Question: I would like to plot vertical arrows in a plot, the x axis must be a time axis.
The arrows must go from 'my_data$from' to 'my_data$to'.
I tried this snippet but no arrows is drawn.
'''
my_data <- data.frame(timestamp=c("11:20:50","15:07:59","17:44:02"),from=c(0,1,2),to=c(1,3,1))
my_data$timestamp <- strptime(my_data$timestamp, "%H:%M:%S")
midnight <- strptime("00:00:00","%H:%M:%S")
plot(my_data$timestamp,my_data$from)
arrows(x0=my_data$timestamp-midnight,y0=my_data$from,x1=my_data$timestamp-midnight,y1=my_data$to,col='red')
'''

What am I missing?
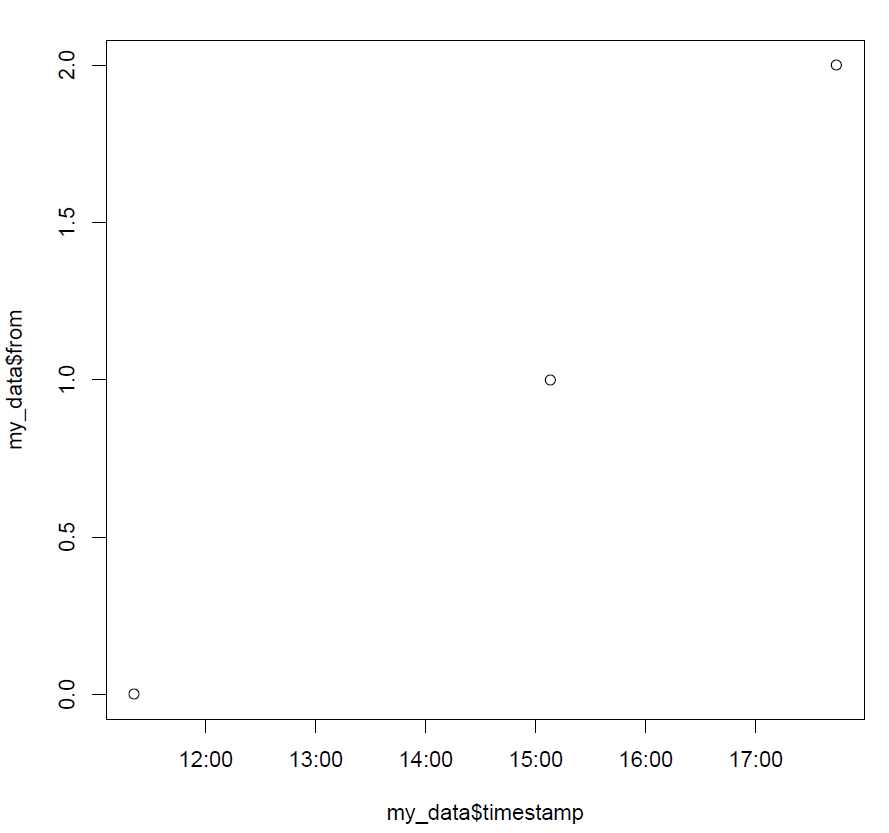
Answer: Try this and modify as required:
'''
with(my_data, arrows(x0 = as.numeric(timestamp), y0 = from, y1 = to, col = 'red'))
'''
For example:
'''
my_data <- data.frame(
timestamp = as.POSIXct(c("11:20:50", "15:07:59","17:44:02"), format = "%H:%M:%S"),
from = c(0,1,2),
to = c(1,3,1))
plot(to ~ timestamp, my_data, type = 'n', ylim = range(from, to))
with(my_data, arrows(x0 = as.numeric(timestamp), y0 = from, y1 = to, col = 'red'))
'''